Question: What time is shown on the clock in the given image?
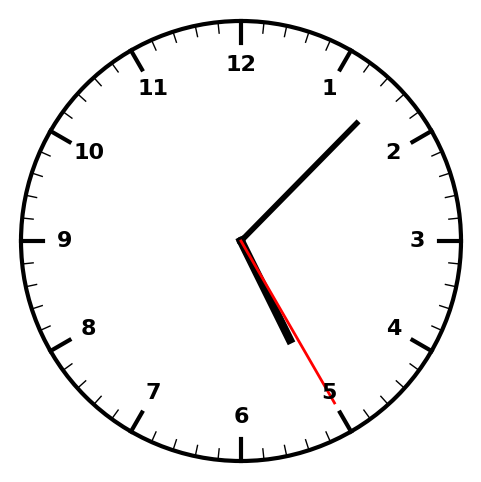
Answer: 05:07:25